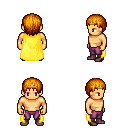
a pixel art fantasy rpg character, male body template, human, tanned skin, yellow cape, magenta pants, dark blonde plain hairstyle, gold tiara, maroon shoes, four views (front, back, left, right), 2x2 character sprite sheet, small pixel art, hard edges, no anti-aliasing